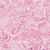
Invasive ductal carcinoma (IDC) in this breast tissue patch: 0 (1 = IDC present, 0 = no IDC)